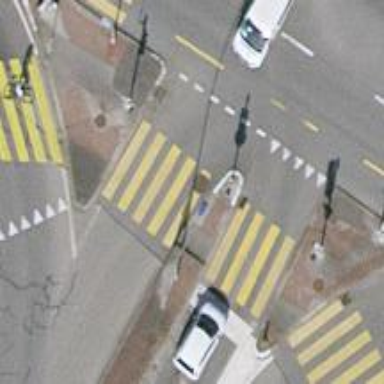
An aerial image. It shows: Crossing with traffic signals.